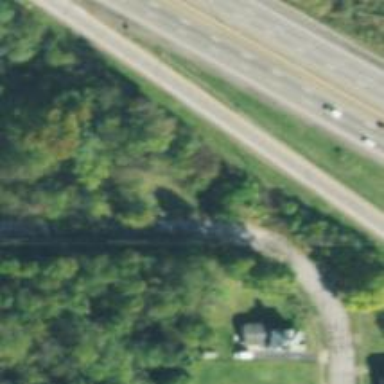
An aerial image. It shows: Historic road.